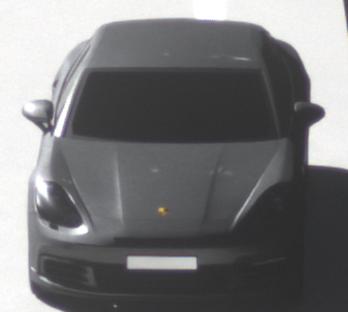
Make: Porsche
Model: Panamera
Detailed model: Panamera (971)
Model produced from: 2016/11
Model produced until: 2018/08
Doors: 5
Color: gray
Road condition: dry road
Daytime: morning or afternoon
Contrast: high contrast